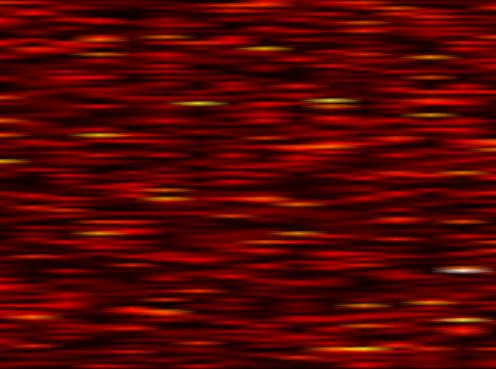
Label: UFMC